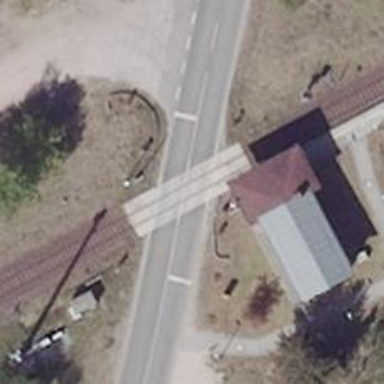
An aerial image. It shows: Railway level crossing.